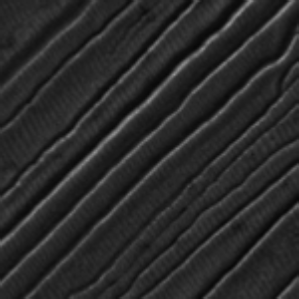
Label: frost